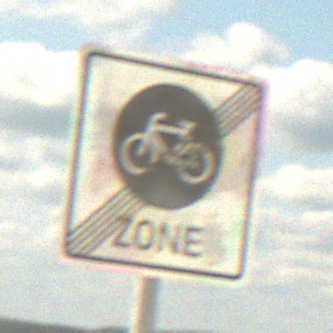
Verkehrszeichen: EndeFahrradzone
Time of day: Midday
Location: Outdoor (Beach)
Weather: PartlyCloudy
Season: NotSpecified
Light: Natural